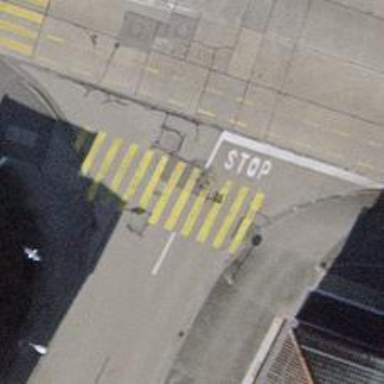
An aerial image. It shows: Marked crossing with zebra markings.